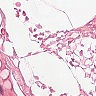
Metastatic tissue present: no